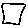
Label: square